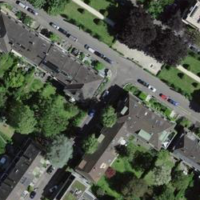
EUNIS habitat code: 55
Species observed at this site:
Certhia brachydactyla
Corvus corone
Cyanistes caeruleus
Sylvia borin
Chloris chloris
Streptopelia decaocto
Corvus frugilegus
Turdus viscivorus
Passer domesticus
Coloeus monedula
Sylvia atricapilla
Carduelis carduelis
Salvia pratensis
Muscicapa striata
Turdus merula
Columba palumbus
Larus michahellis
Parus major
Phoenicurus ochruros
Ciconia ciconia